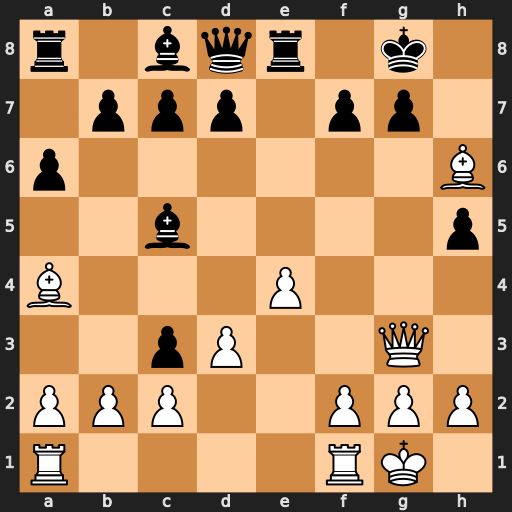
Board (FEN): r1bqr1k1/1ppp1pp1/p6B/2b4p/B3P3/2pP2Q1/PPP2PPP/R4RK1
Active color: w
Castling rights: -
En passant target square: -
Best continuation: Qxg7#